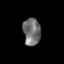
Tissue: prostate
Cell type: Fibroblasts
Senescence score: 0.7516
Nuclear area (px): 463
Mean DAPI intensity: 113.052